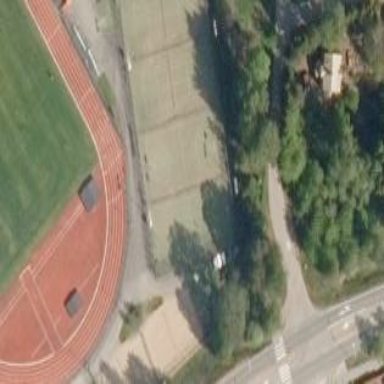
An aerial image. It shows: Basketball court located in leisure land pitch.